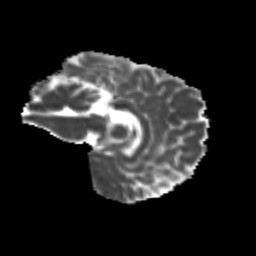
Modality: MD
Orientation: sagittal
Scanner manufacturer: siemens
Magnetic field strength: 3 T
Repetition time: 9.2 s
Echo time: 0.084 s